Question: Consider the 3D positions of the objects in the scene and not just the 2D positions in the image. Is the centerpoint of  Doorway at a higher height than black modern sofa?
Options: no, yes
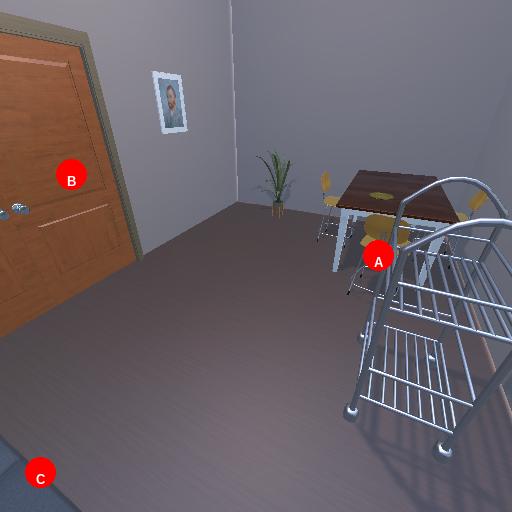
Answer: no